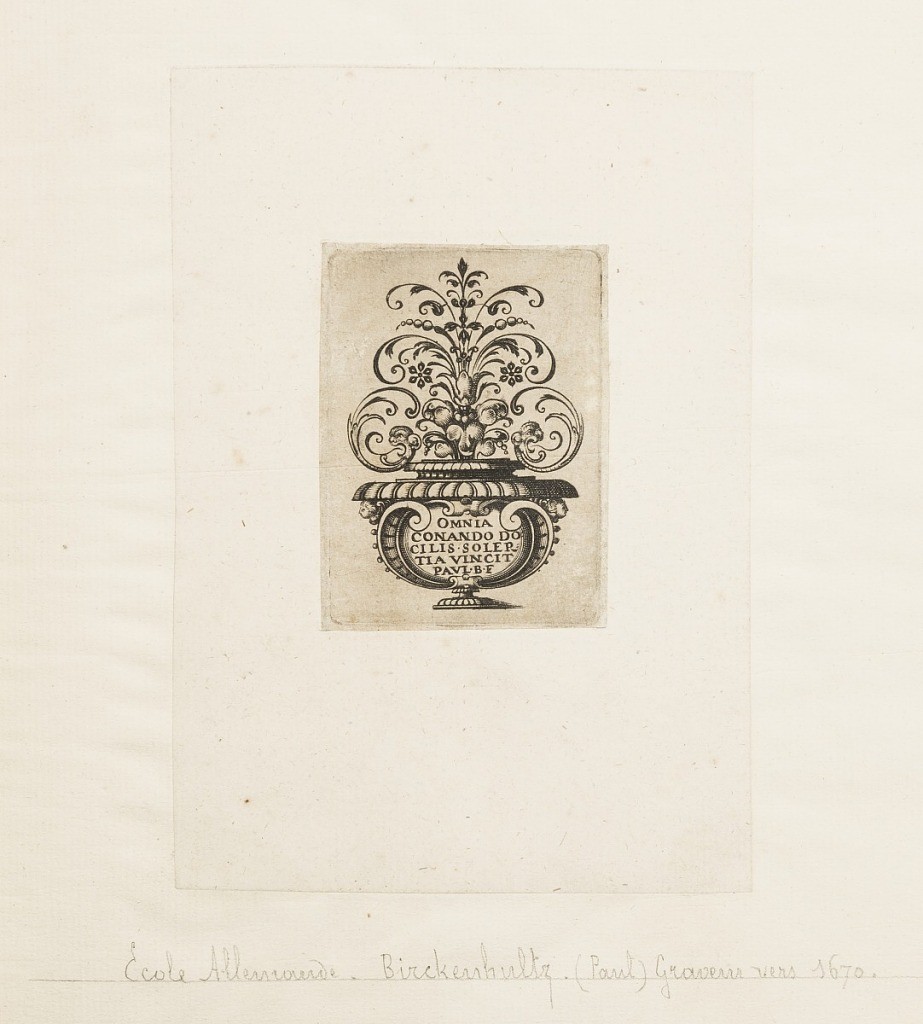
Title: Plate from Omnia Conando Docilis Solertia Vincit (A Docile Disposition will Conquers all Difficulty)
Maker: Paul Birckenhultz, German, 1561 - 1639
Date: ca. 1600
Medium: Engraving on laid paper
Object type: Print
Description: Vertical rectangle showing a vase with symmetrical floral ornament and arabesques whose curves terminate in heads.